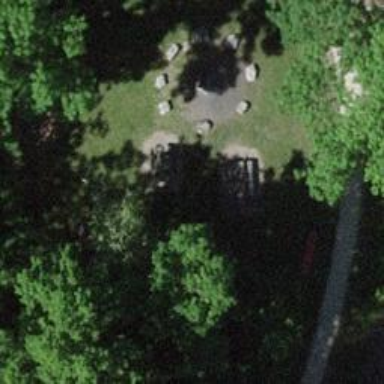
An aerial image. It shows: Picnic site for tourists.